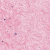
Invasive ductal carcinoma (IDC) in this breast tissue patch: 0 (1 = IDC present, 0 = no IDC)